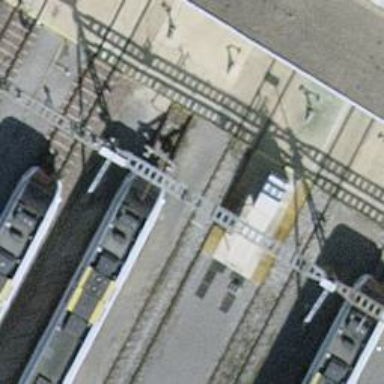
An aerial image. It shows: Railway buffer stop.